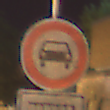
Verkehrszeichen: VerbotKraftwagen
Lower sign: MehrspurigeFahrzeugeFrei5
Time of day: Night
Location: Outdoor (Urban)
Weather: Clear
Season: NotSpecified
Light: Artificial